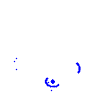
Particle: proton